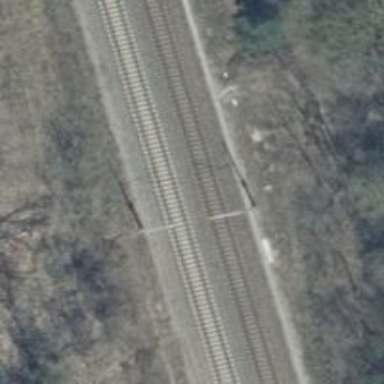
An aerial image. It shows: Milestone along the railway track with catenary mast.